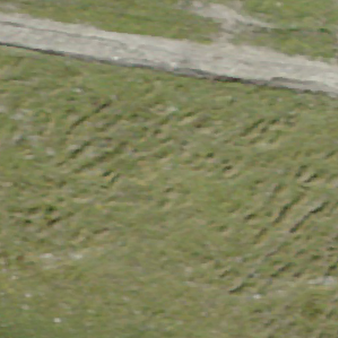
Label: other